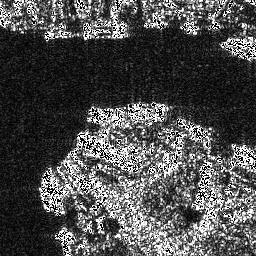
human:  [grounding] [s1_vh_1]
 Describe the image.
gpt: In the satellite image, there is  <ref>1 small ship </ref> <box>[[16, 11, 27, 15, 0]]</box> located at top left,  <ref>1 medium ship </ref> <box>[[31, 10, 50, 15, 0]]</box> located at top,  <ref>1 small ship </ref> <box>[[55, 7, 65, 11, 0]]</box> located at top,  <ref>1 medium ship </ref> <box>[[85, 14, 99, 24, 0]]</box> located at top right.